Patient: sex F, age 46
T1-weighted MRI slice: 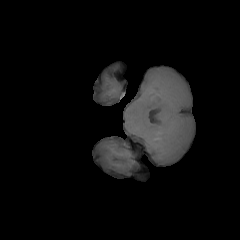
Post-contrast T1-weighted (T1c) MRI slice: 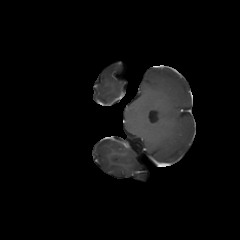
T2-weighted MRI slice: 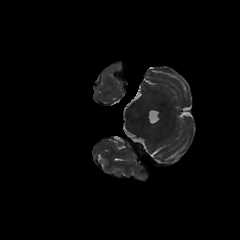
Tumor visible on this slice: no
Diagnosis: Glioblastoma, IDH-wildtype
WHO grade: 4